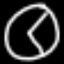
Label: clock